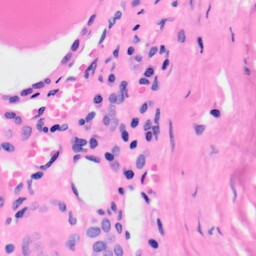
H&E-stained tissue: Kidney